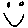
Label: smiley face